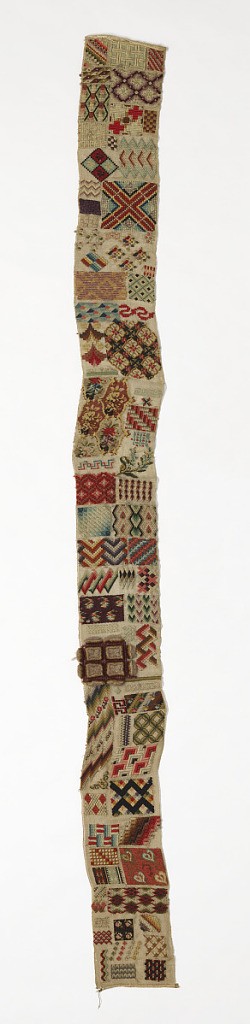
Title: Sampler
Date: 19th century
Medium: wool and straw embroidery on cotton foundation Technique: embroidered in cross, half cross, satin, roumanian, back, rococo, fishbone, knot, and running stitches on plain weave foundation
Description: Eighty patterns arranged on a narrow width. One pattern is in raised work.